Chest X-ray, PA view. Patient: 64 years old, sex F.
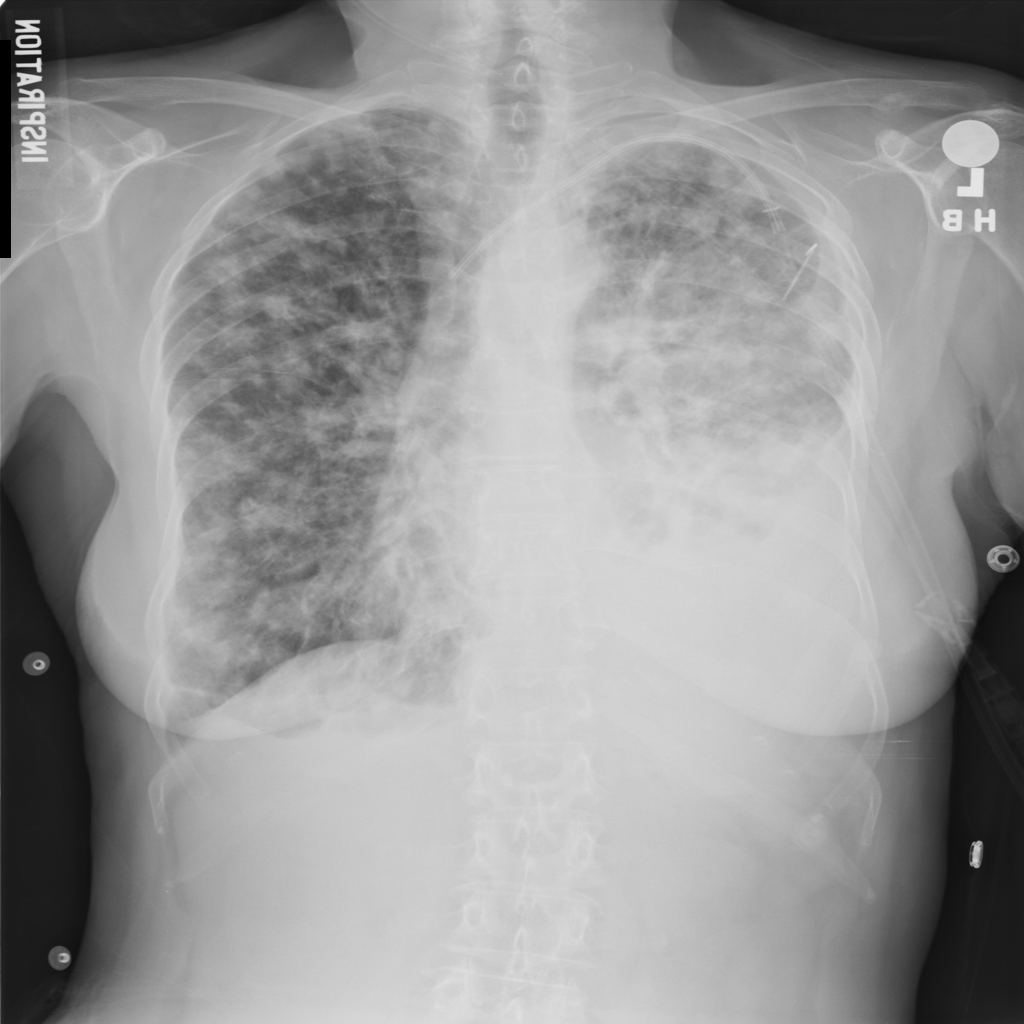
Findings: Nodule